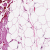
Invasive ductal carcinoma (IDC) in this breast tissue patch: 0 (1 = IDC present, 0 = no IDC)